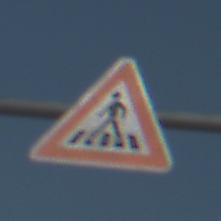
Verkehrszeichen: FussgaengerueberwegRechts
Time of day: MorningAfternoon
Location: Outdoor (Special)
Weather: Clear
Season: NotSpecified
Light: Natural